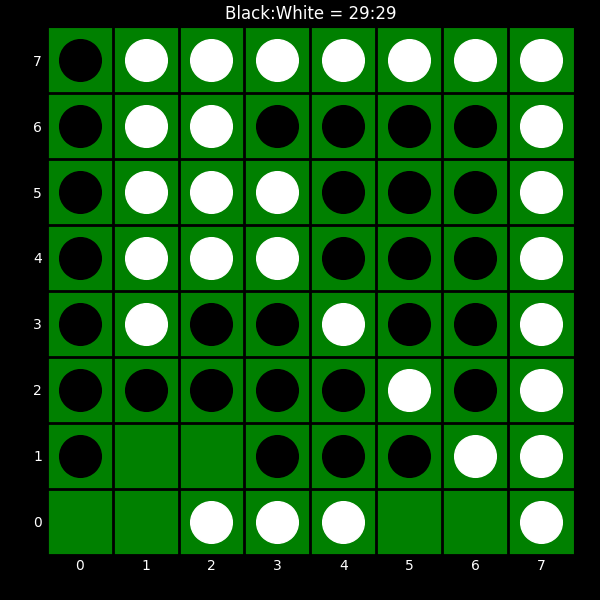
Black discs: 29
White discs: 29